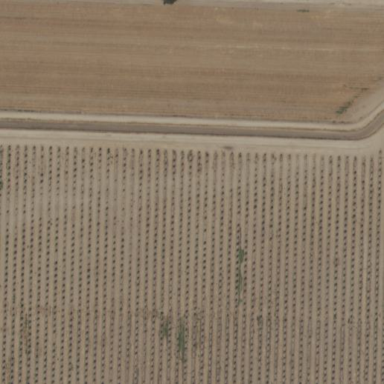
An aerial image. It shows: Vineyard.